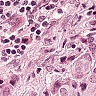
Metastatic tissue present: yes